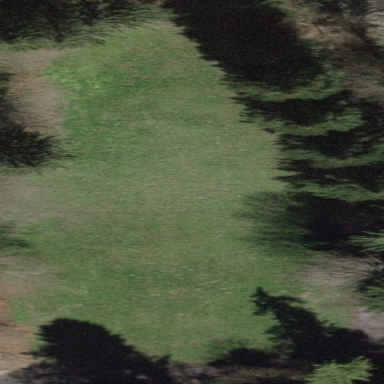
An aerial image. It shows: Beautiful meadow.